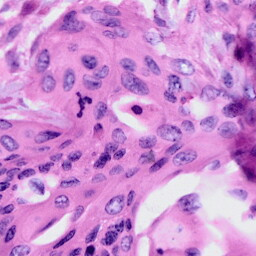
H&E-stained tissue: Cervix